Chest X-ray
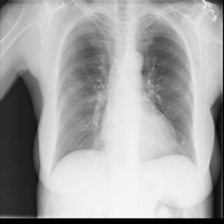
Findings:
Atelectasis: negative
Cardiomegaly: negative
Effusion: negative
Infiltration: negative
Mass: negative
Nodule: positive
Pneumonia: negative
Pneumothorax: negative
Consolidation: negative
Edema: negative
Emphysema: negative
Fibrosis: negative
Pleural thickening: negative
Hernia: negative